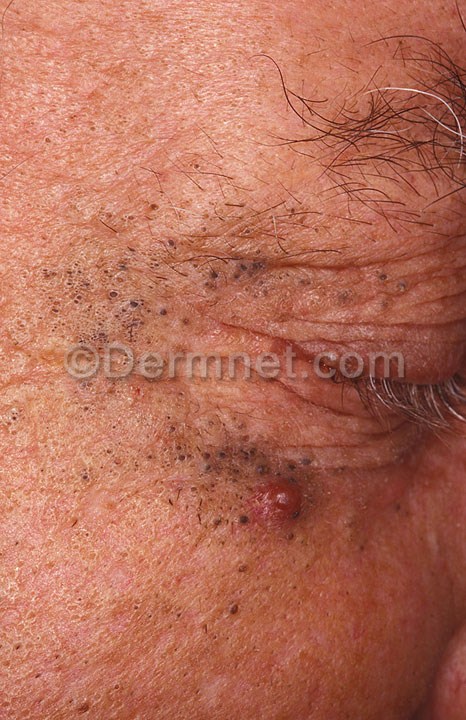
Disease: Acne and Rosacea Photos